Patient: sex M, age 76
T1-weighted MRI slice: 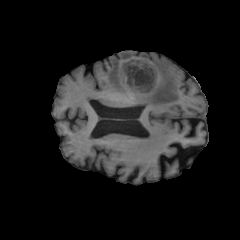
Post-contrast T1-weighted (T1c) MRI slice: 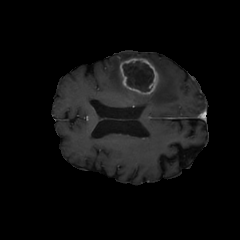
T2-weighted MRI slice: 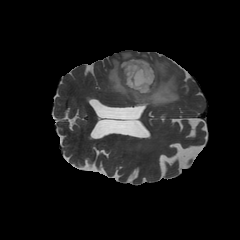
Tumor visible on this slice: yes
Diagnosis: Glioblastoma, IDH-wildtype
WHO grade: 4